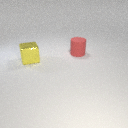
large yellow metal cube to the left of large red rubber cylinder